五年级 · 立体几何学
有一块长 35 厘米, 宽 25 厘米长方形 铁皮, 在四个角上分别剪去面积相等的正方形后, 正好折成一个深 5 厘米的无盖铁盒, 这个铁盒的容积是多少升？（铁皮硬度忽略不计）

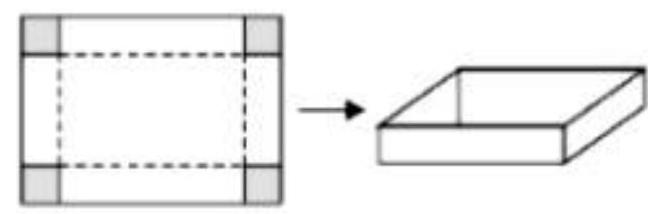
答案: 解 $(35-5 \times 2) \times(25-5 \times 2) \times 5$

$=25 \times 15 \times 5$

$=1875$ （立方厘米）

$=1.875$ （立方分米）

$=1.875$ （升）

答：这个铁盒的容积是 1.875 升。